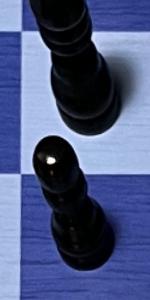
Label: Pawn_Black